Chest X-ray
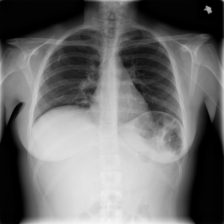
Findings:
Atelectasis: positive
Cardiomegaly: negative
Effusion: negative
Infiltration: positive
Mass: negative
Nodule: negative
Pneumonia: negative
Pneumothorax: negative
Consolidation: negative
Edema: negative
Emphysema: negative
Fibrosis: negative
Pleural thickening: negative
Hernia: negative